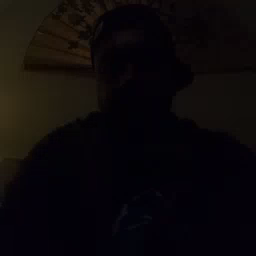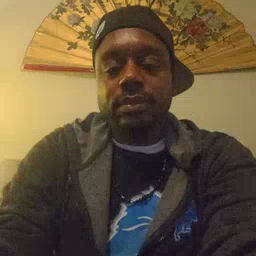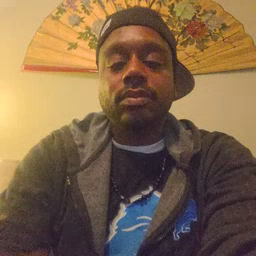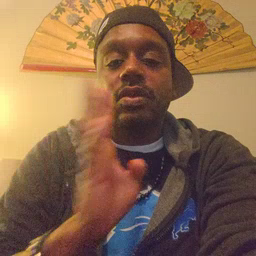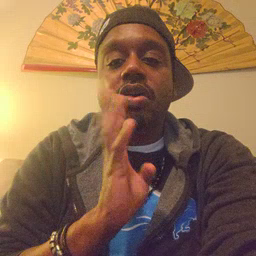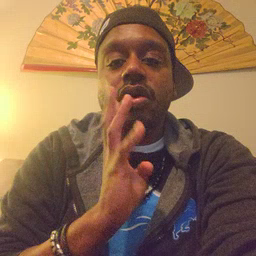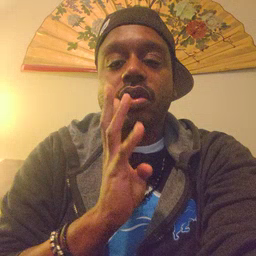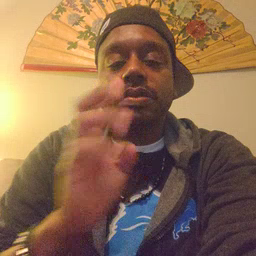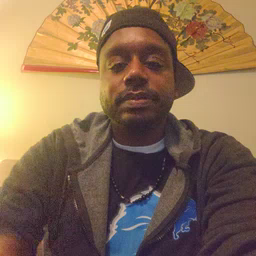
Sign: talk